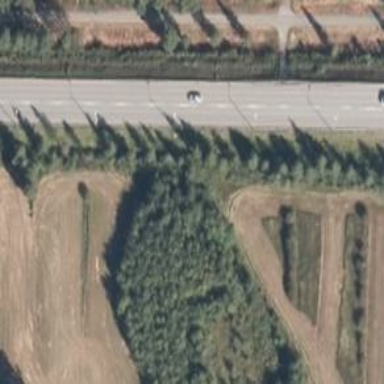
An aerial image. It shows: Trunk link road with asphalt surface.